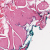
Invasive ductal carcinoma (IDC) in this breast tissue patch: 0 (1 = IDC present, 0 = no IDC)